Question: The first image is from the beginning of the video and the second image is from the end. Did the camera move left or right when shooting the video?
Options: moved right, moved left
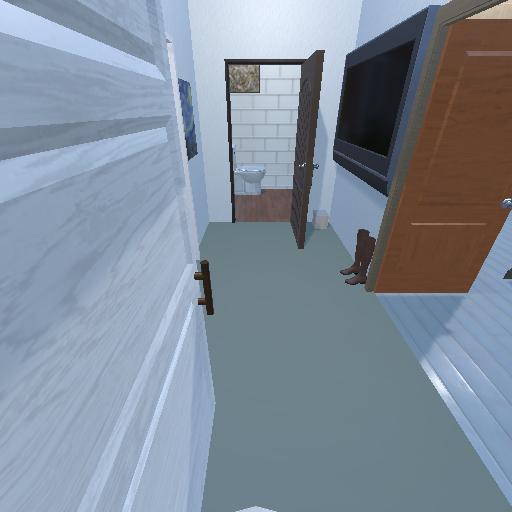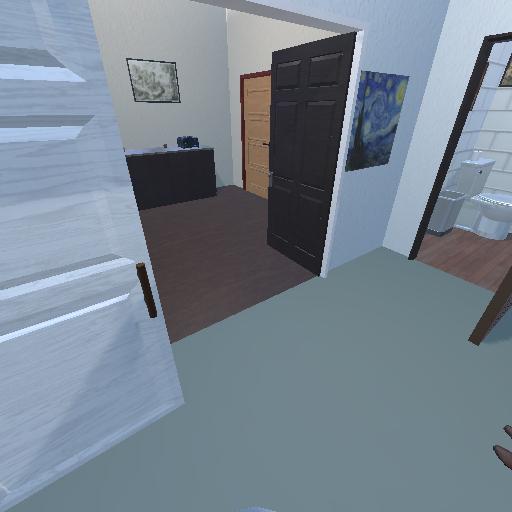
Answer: moved right